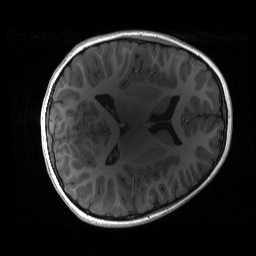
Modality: T1w
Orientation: axial
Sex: female
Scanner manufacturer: siemens
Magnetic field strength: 3 T
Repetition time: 1.9 s
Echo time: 0.00243 s